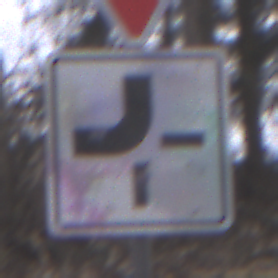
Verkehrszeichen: VerlaufVorfahrtsstrasse2
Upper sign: VorfahrtGewaehren
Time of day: Midday
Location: Outdoor (Nature)
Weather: Overcast
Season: Autumn
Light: Natural